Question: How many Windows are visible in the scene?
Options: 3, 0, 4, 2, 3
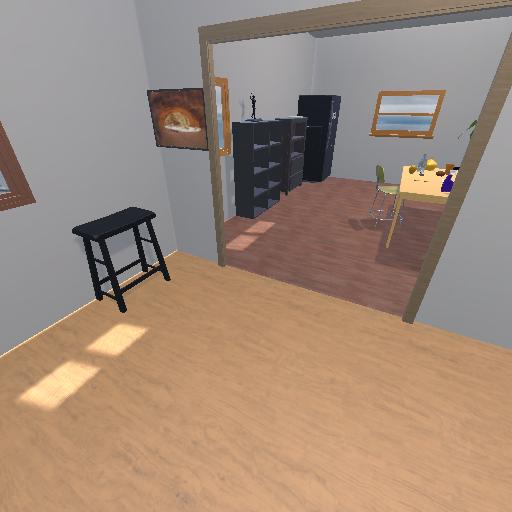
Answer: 3